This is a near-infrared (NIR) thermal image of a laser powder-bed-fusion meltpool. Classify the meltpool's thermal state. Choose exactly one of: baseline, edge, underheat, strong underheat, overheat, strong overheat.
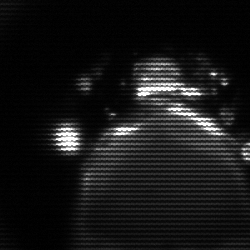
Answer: baseline